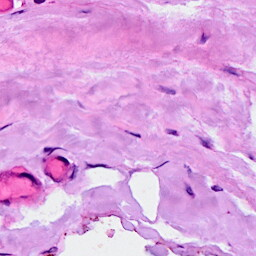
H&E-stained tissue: Breast